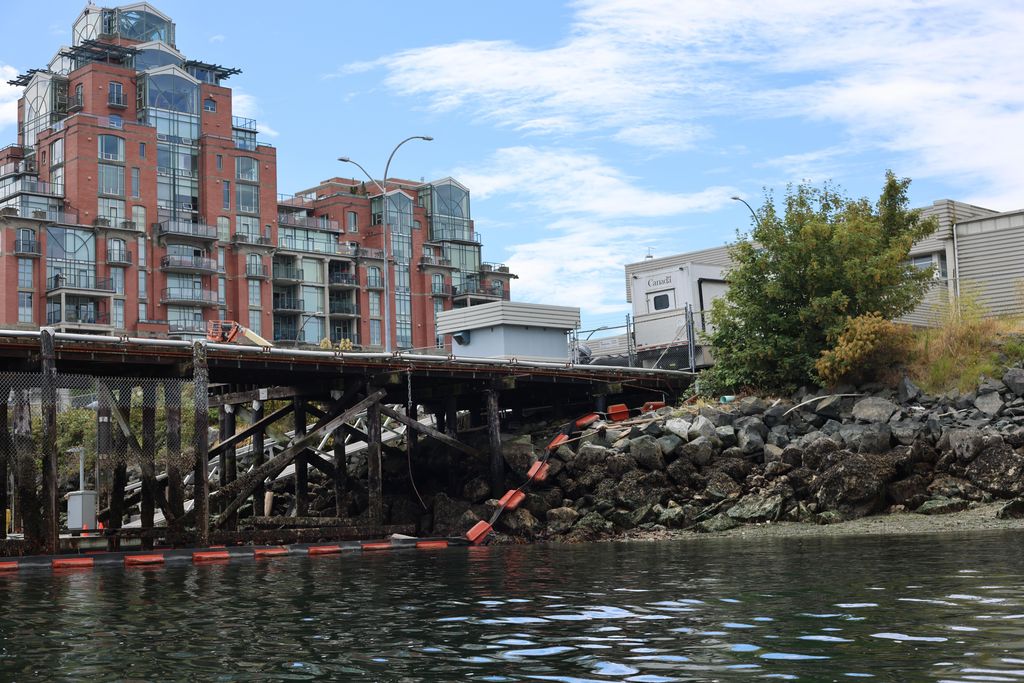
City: victoria